Question: I am throwing an object (box2d) but its giving me error on CGRect of that object when i am trying for collision detection. see below image

and this is how i am creating object body
'''
-(void) createObject
{
freeBodySprite = [CCSprite spriteWithFile:@"object.png"];
//freeBodySprite.position = ccp(100, 300);
[self addChild:freeBodySprite z:2 tag:6];
CGPoint startPos = CGPointMake(150, 320/1.25);
bodyDef.type = b2_staticBody;
bodyDef.position = [self toMeters:startPos];
bodyDef.userData = freeBodySprite;
float radiusInMeters = ((freeBodySprite.contentSize.width * freeBodySprite.scale/PTM_RATIO) * 0.5f);
shape.m_radius = radiusInMeters;
fixtureDef.shape = &shape;
fixtureDef.density = 0.02f;
fixtureDef.friction = 1.0f;
fixtureDef.restitution = 0.0f;
circularObstacleBody = world->CreateBody(&bodyDef);
stoneFixture = circularObstacleBody->CreateFixture(&fixtureDef);
freeBody = circularObstacleBody;
}
'''
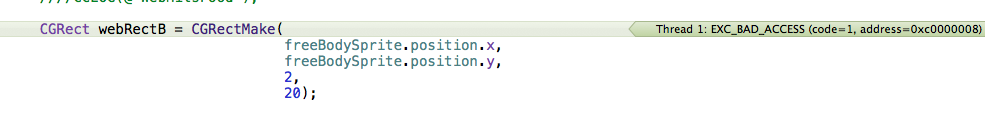
Answer: I had a timer which was scheduled every 0.01 sec. and i was making freebody = nil on touch end so whenever it was nil and my timer method was running it was giving me this error.